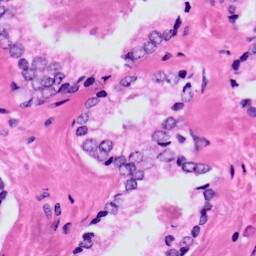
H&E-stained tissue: Prostate